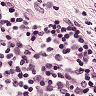
Metastatic tissue present: no